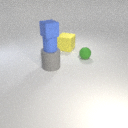
small green rubber sphere to the right of large yellow rubber cube